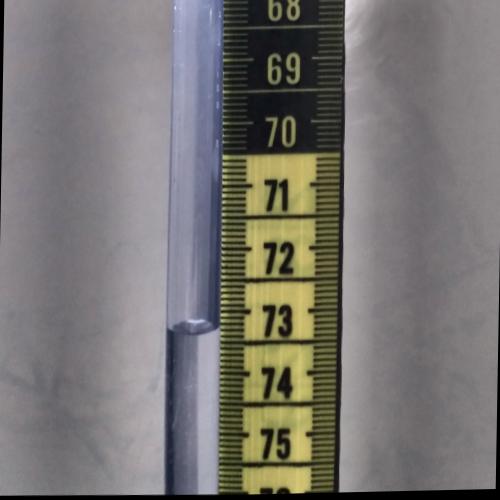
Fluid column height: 73.3 cm